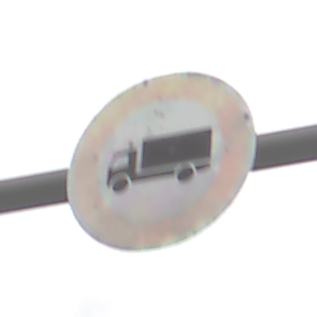
Verkehrszeichen: VerbotFuerKraftfahrzeugeUeberDreiKommaFuenfTonnen
Umgebung: Outdoor, Nature
Tageszeit: MorningAfternoon
Wetter: Overcast
Licht: Natural
Jahreszeit: NotSpecified
Kontrast: LowContrast